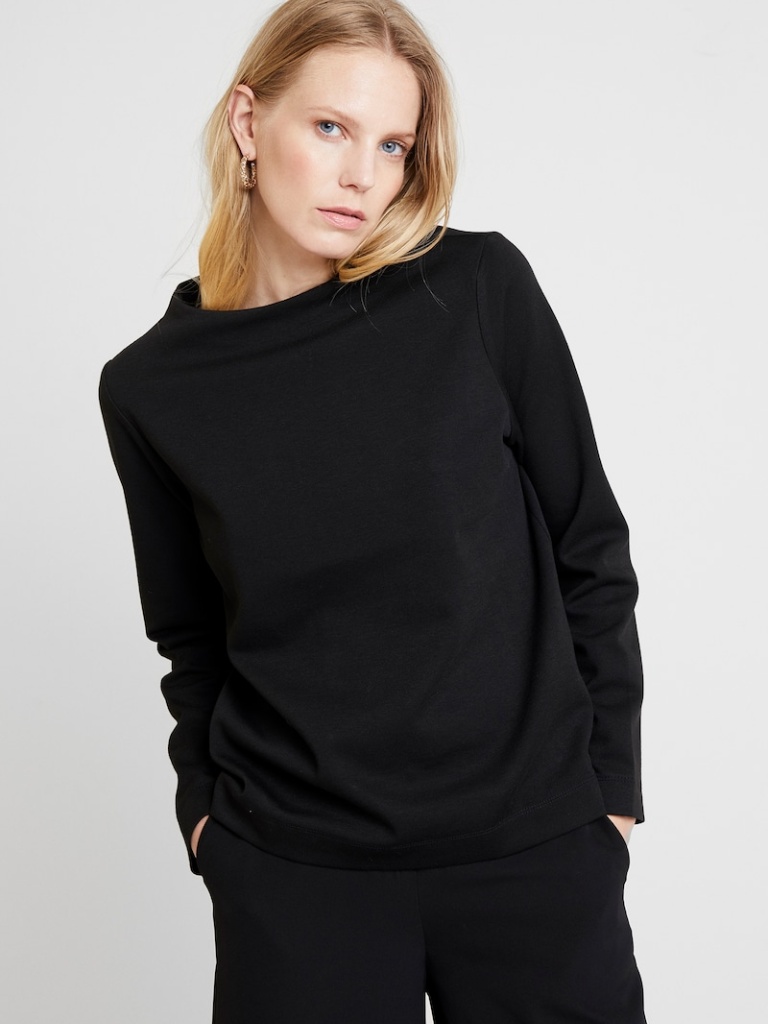
cotton relaxed a long-sleeved with the sleeves down hip length Untucked crew sweater